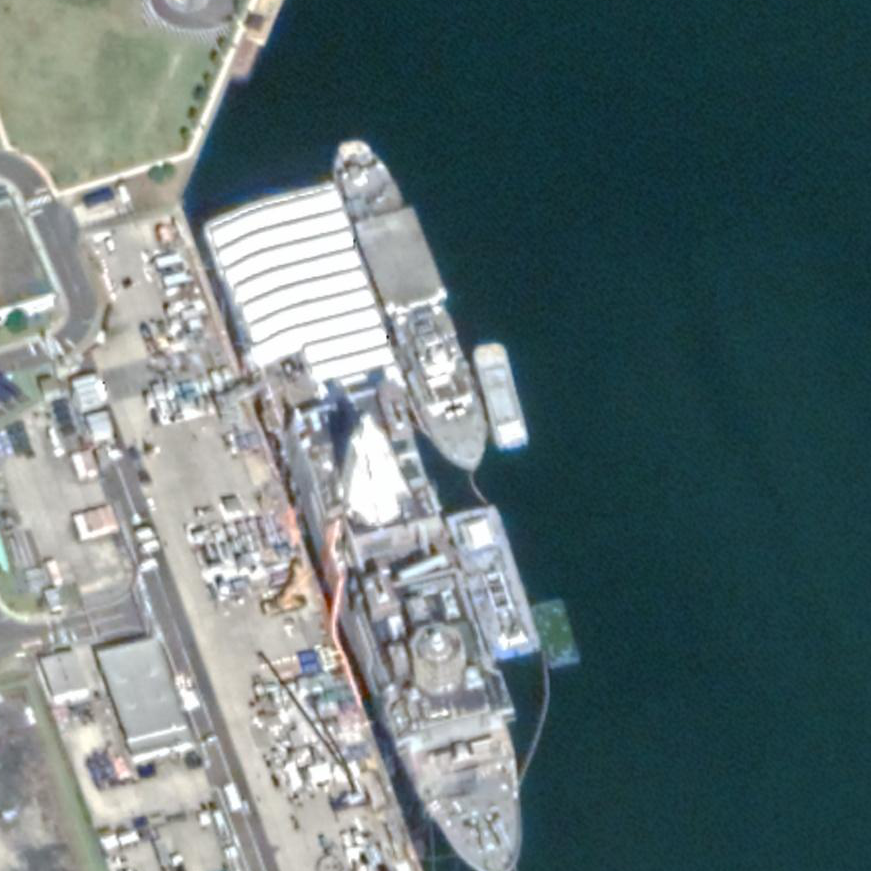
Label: combat